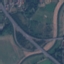
Land use / land cover: Highway